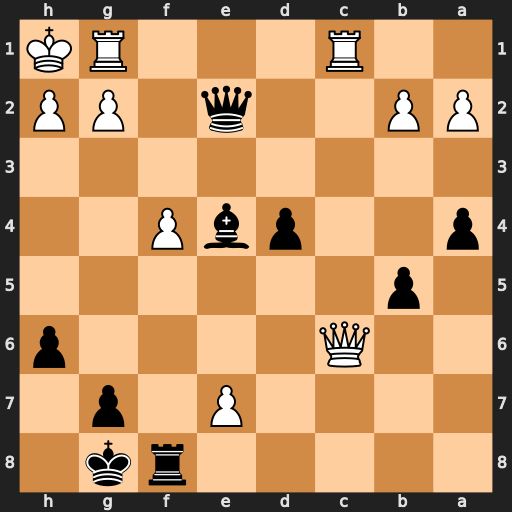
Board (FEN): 5rk1/4P1p1/2Q4p/1p6/p2pbP2/8/PP2q1PP/2R3RK
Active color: b
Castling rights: -
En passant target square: -
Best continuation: Bxc6 exf8=Q+ Kxf8